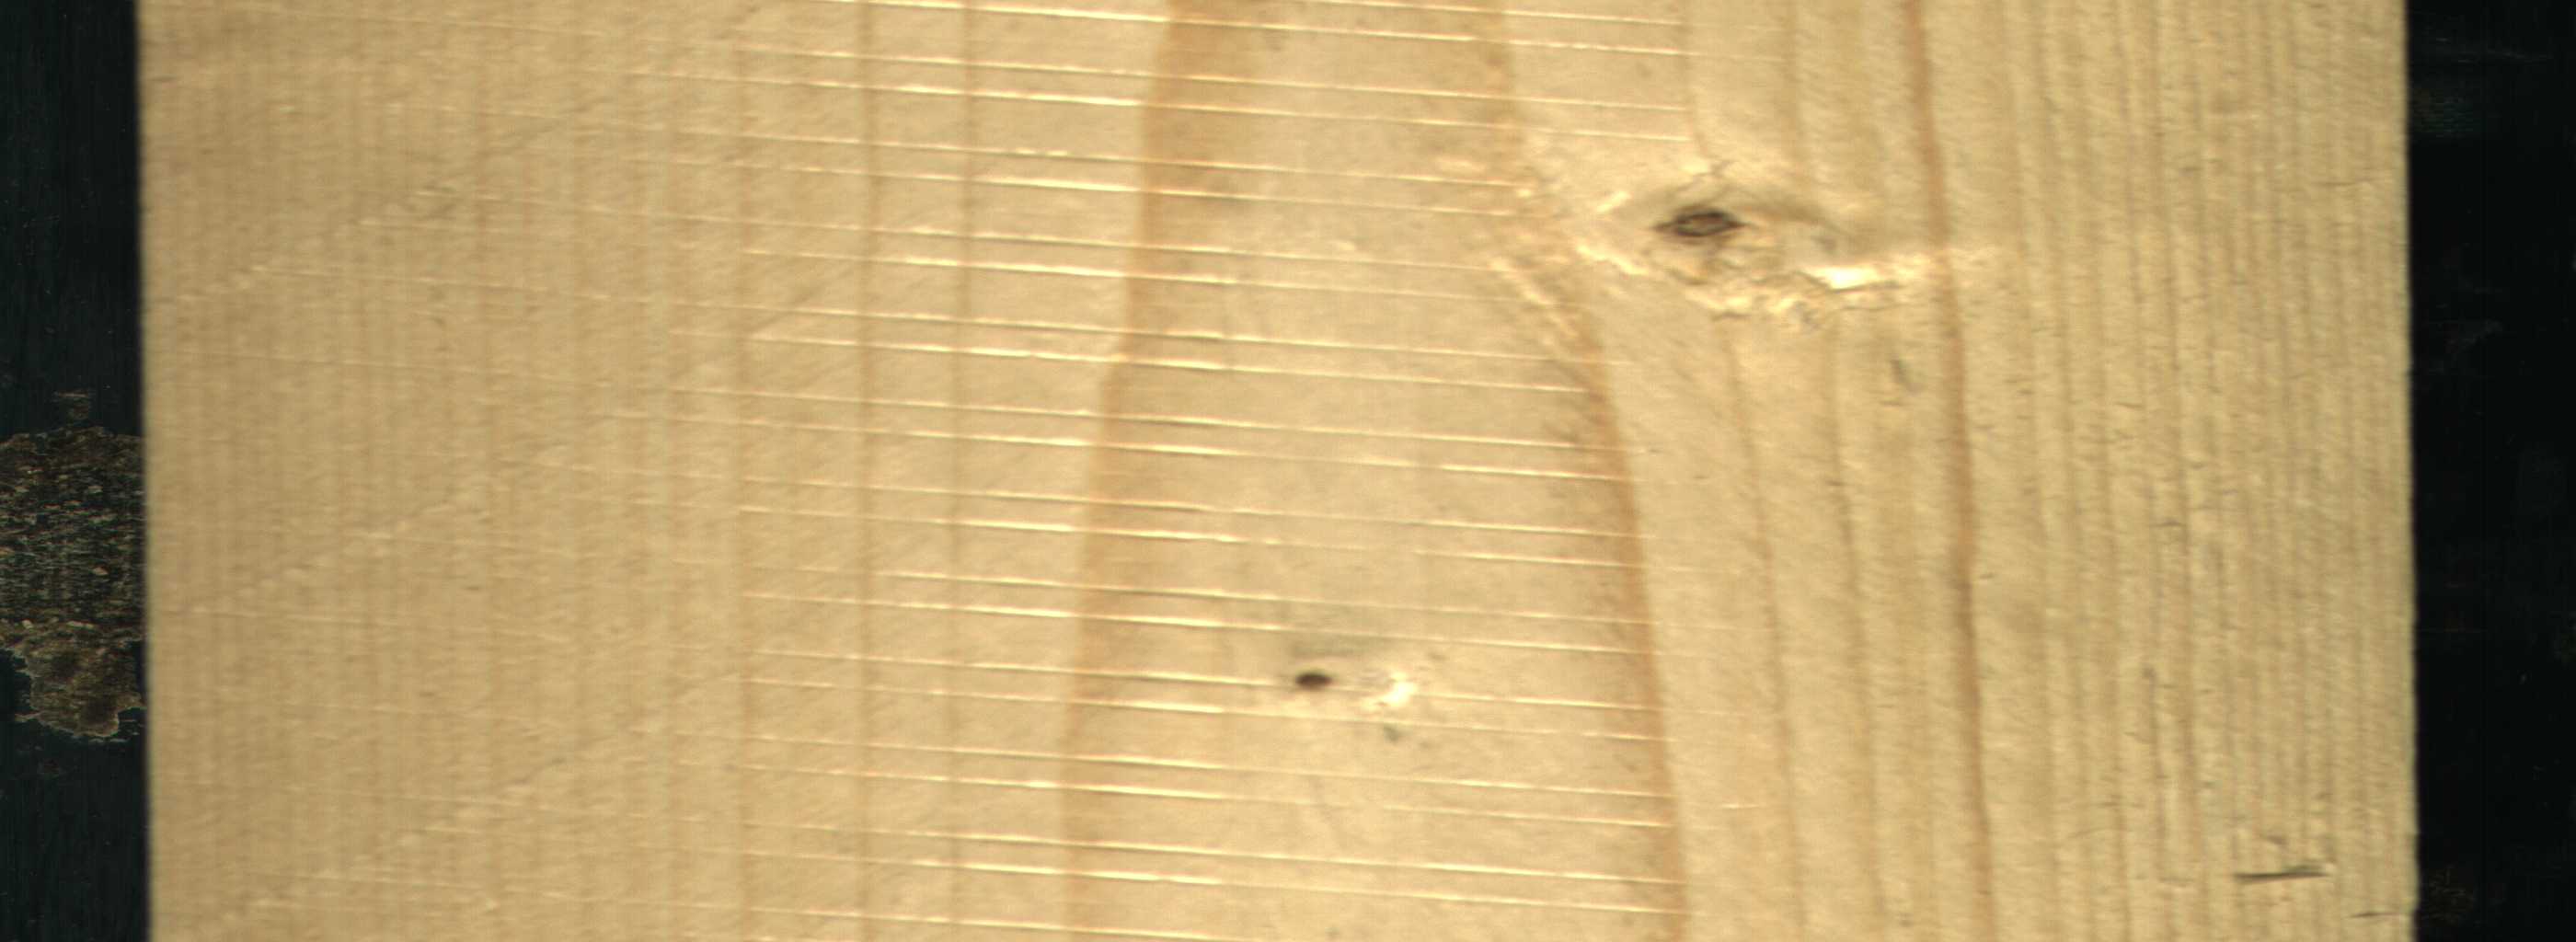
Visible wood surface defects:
Live_Knot
Live_Knot